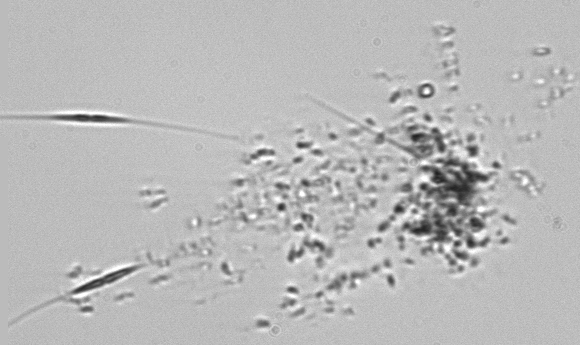
Label: Phaeocystis_debris